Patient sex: M
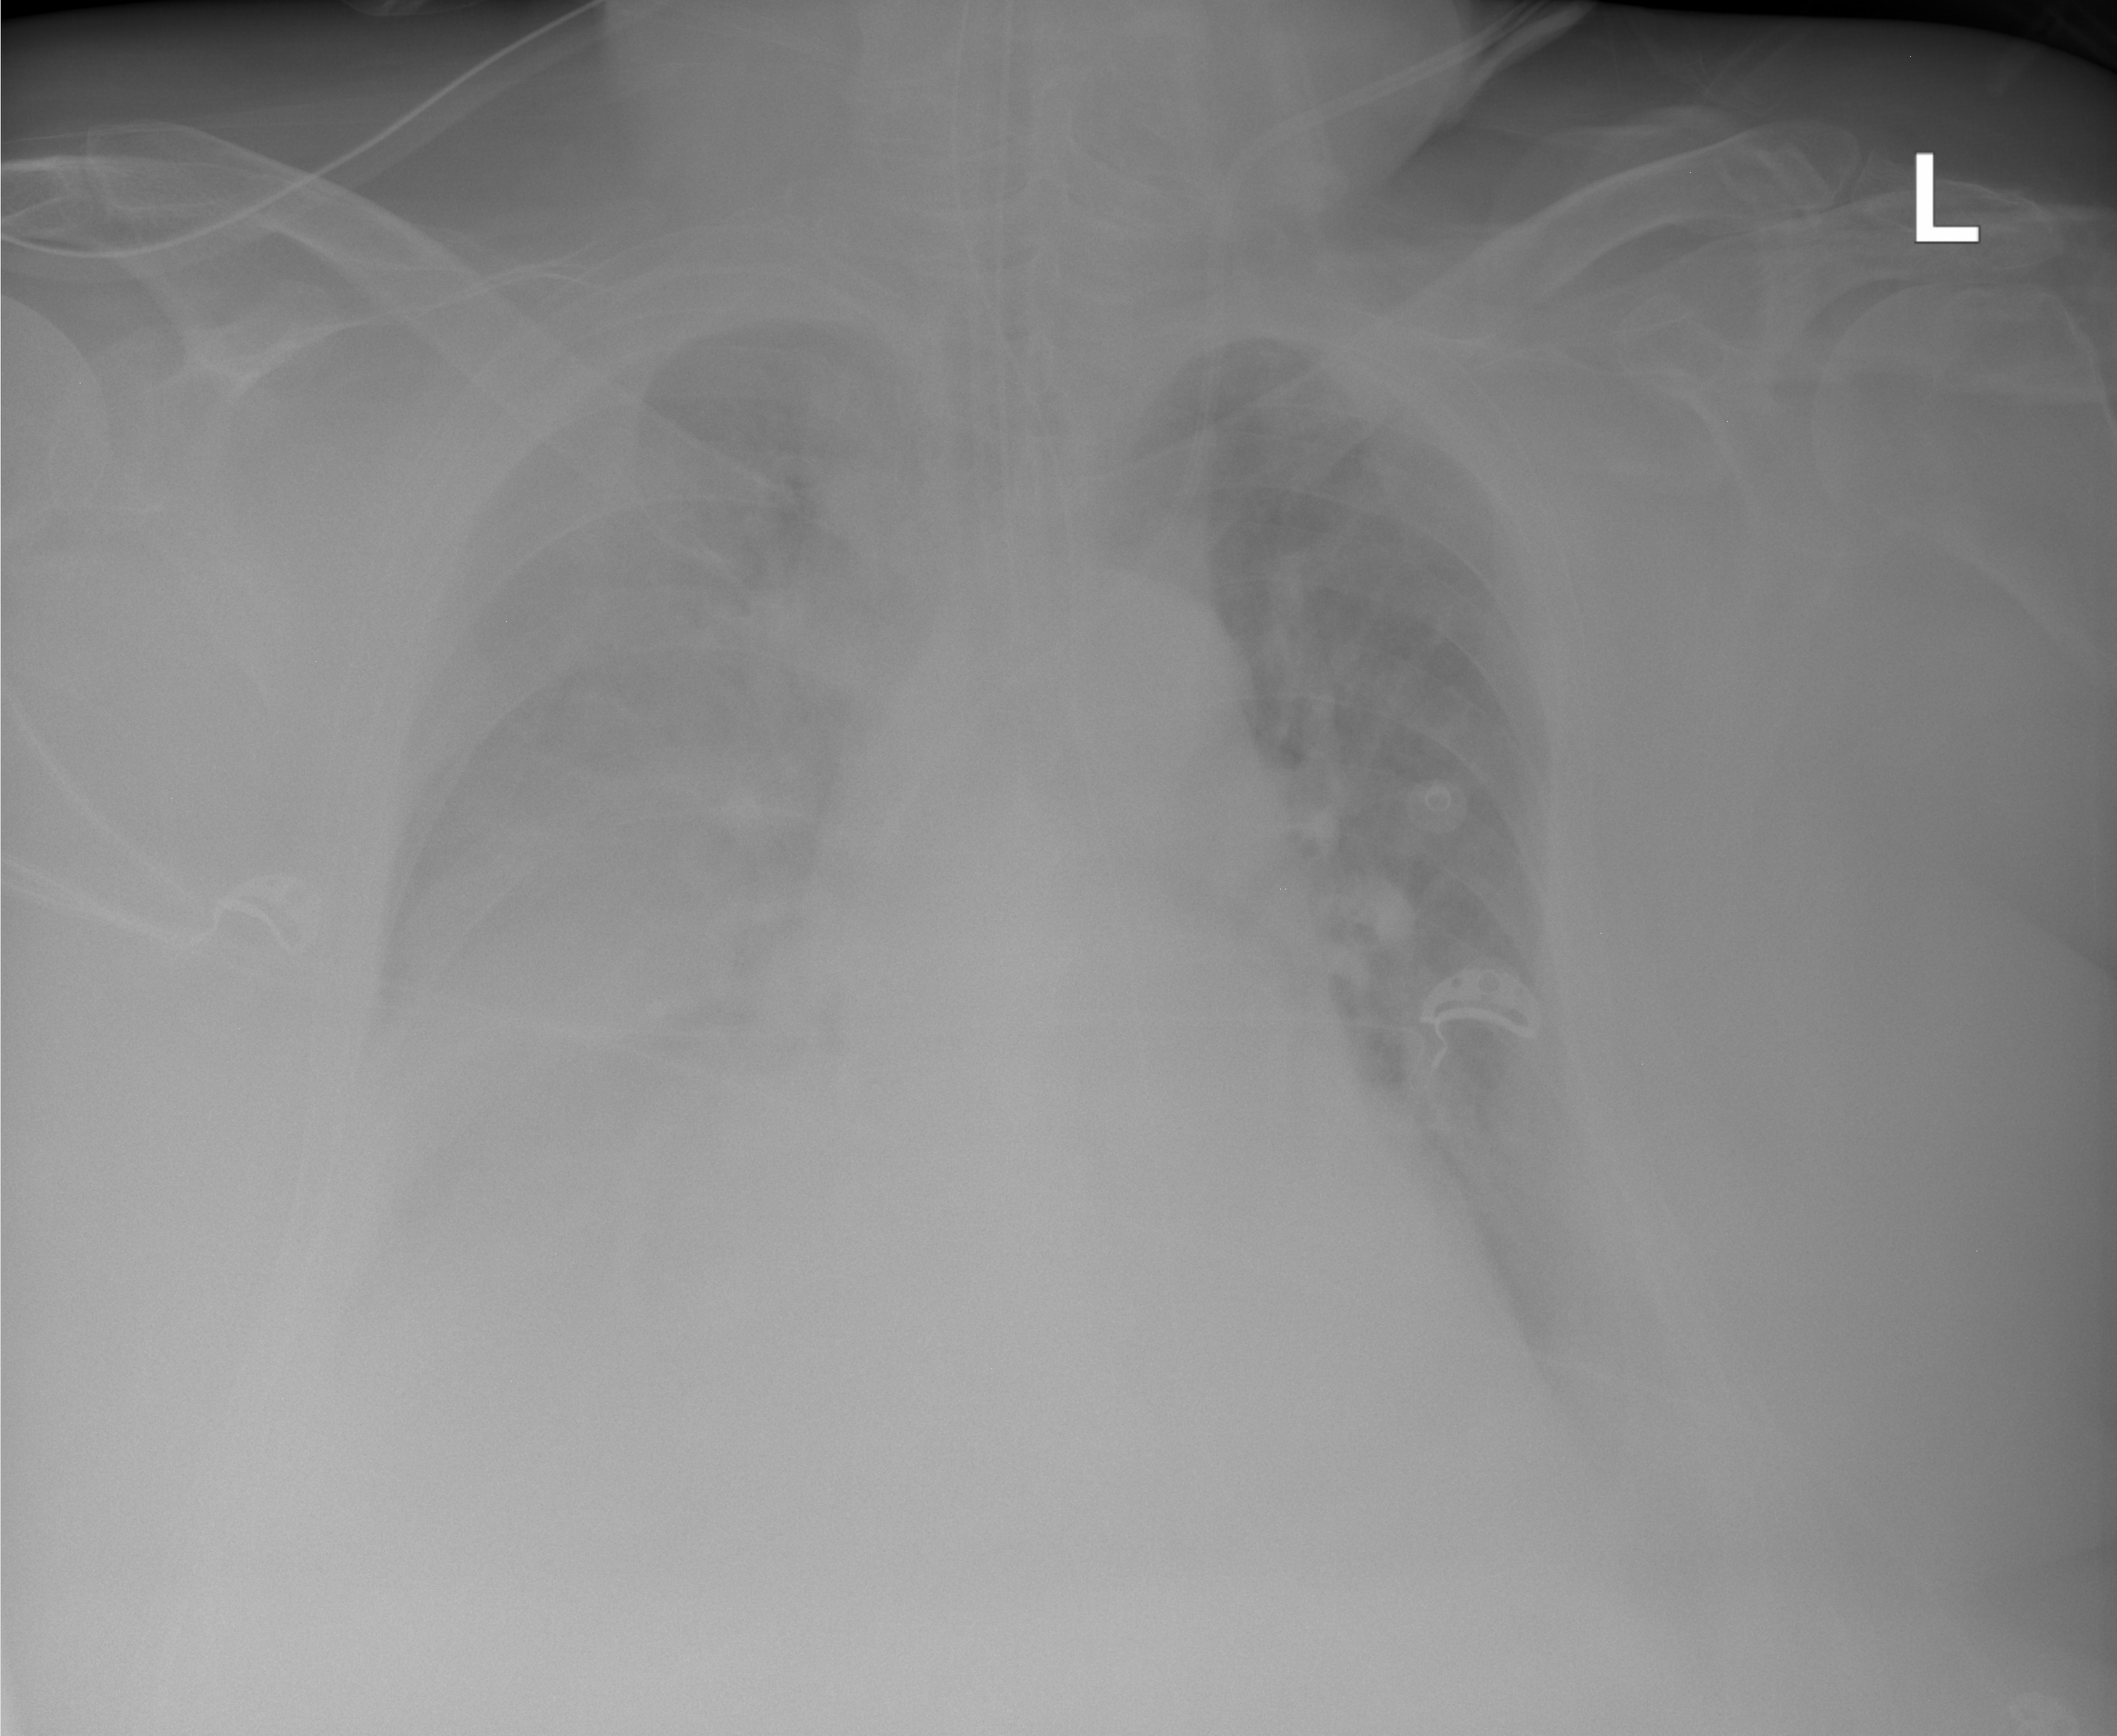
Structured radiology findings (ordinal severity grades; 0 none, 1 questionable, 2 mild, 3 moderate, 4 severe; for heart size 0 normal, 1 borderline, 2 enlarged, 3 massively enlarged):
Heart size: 2
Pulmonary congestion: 2
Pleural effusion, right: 3
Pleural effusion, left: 2
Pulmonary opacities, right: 0
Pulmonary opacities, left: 0
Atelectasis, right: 3
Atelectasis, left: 2